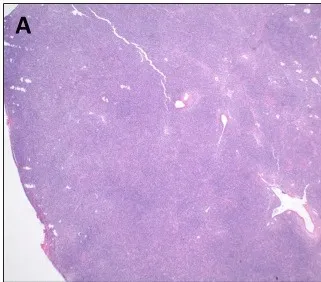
Axillary lymph node biopsy from an HIgM A-T patient. Lymph node biopsy with paracortical expansion. 20X) consisting of a mixture of small lymphocytes, plasma cells.
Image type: pathology (h&e)